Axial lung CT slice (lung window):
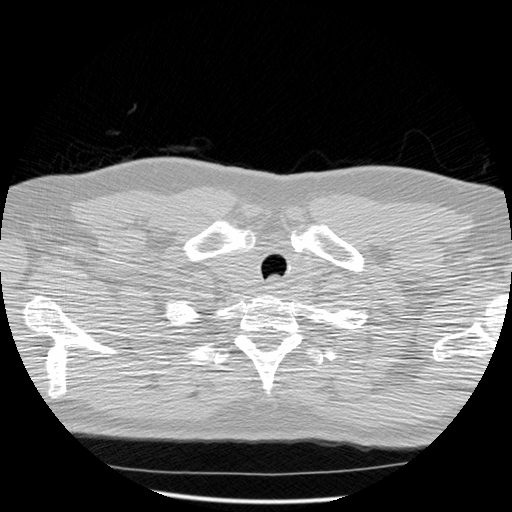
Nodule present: no